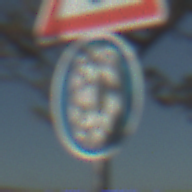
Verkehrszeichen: SchneekettenVorgeschrieben
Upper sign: SchneeOderEisglaette
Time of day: MorningAfternoon
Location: Outdoor (Nature)
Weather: PartlyCloudy
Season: NotSpecified
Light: Natural